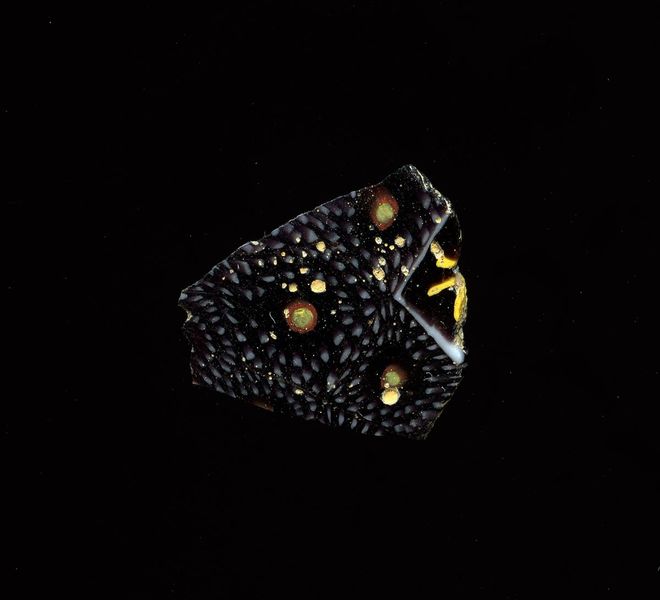
Titel: Mosaikglasfragment
Standort: Hamburg
Institution: Museum für Kunst und Gewerbe Hamburg
Schlagwörter: glas, antike, technik, mosaik, wandschmuck, kaiserzeit, blumenornamente, bodenbeläge, frühe kaiserzeit, prinzipat, römische, millefiori, mittlere, späte